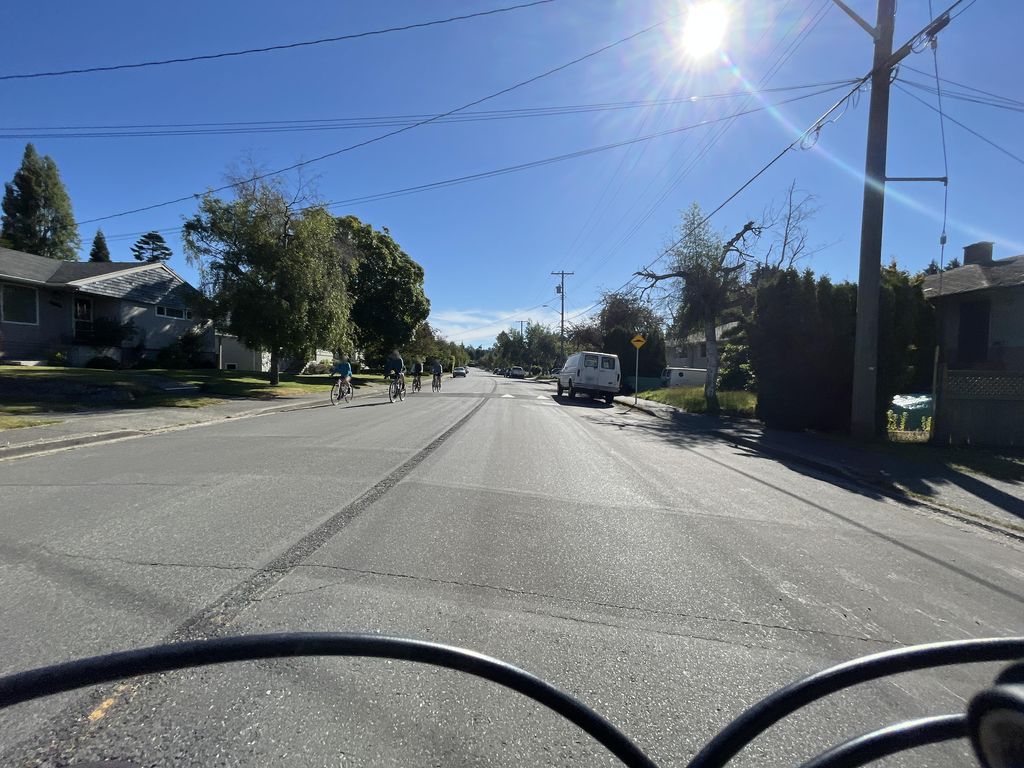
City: victoria